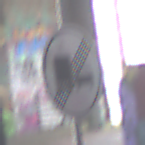
Verkehrszeichen: EndeUeberholverbotKraftfahrzeuge
Umgebung: Roofed, Special
Tageszeit: Midday
Wetter: Overcast
Licht: Natural
Jahreszeit: NotSpecified
Kontrast: MediumContrast